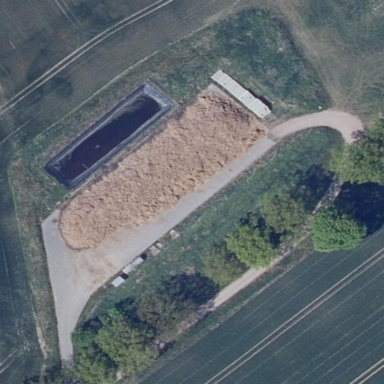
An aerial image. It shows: Farmyard area.